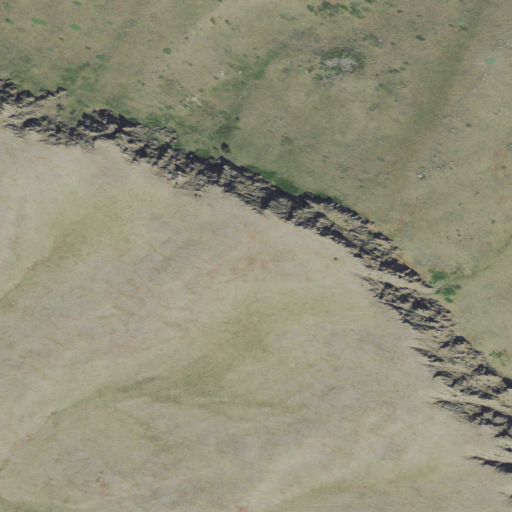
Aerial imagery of mountain in Montana named Crown Butte containing shrub and grassland